Question: I want to dynamically make rows, which exist all along but are at first hidden, visible.
I've tried the client-side (jQuery) route, but have had problems with that.
I would prefer going down the server-side (C#) road, and I thought I had found the way to accomplish it based on <URL> and this code:
'''
HtmlButton btnAddFoapalRow = null;
. . .
btnAddFoapalRow = new HtmlButton();
btnAddFoapalRow.Attributes["type"] = "button";
btnAddFoapalRow.InnerHtml = "+";
btnAddFoapalRow.ID = "btnAddFoapalRow";
btnAddFoapalRow.ServerClick += new EventHandler(btnAddFoapalRow_Click);
this.Controls.Add(btnAddFoapalRow);
private void btnAddFoapalRow_Click(object sender, EventArgs e)
{
try
{
ShowNextFoapalRow();
}
catch (Exception ex)
{
String s = String.Format("Exception occurred: {0}", ex.Message); // TODO: Log this somewhere
}
}
//// This only works the first time, because it causes the page to be reloaded, setting foapalRowsShowing back to 2
private void ShowNextFoapalRow()
{
switch (foapalRowsShowing)
{
case 2:
foapalrow3.Visible = true;
foapalRowsShowing = 3;
break;
case 3:
foapalrow4.Visible = true;
foapalRowsShowing = 4;
btnAddFoapalRow.Disabled = true;
break;
}
}
foapalrow3 = new HtmlTableRow();
foapalrow3.ID = "foapalrow3";
foapalrow3.Visible = false;
. . .
foapalrow3 = new HtmlTableRow();
foapalrow3.ID = "foapalrow3";
foapalrow3.Visible = false;
'''
...but no go - the first time the second row is made visible, but a subsequent mashing of the "+" HtmlButton does not make the third row visible. And stepping through the code, I see why: the page being submitted each time I mash the button, adn thus the initial code runs again, setting the number of rows visible back to two, and always making row3 visible (never row4).
This is what it looks like after mashing the button, no matter how many times I mash the button (one more row should be added, but it never is):

Row 1, BTW, is the column caption row; row 2 is the single row that is visible by default; row3 and row4 exist, but are not visible at first.
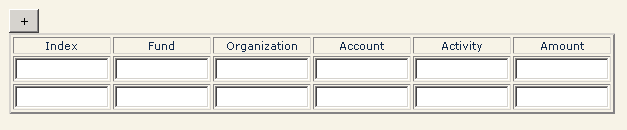
Answer: Try using
'''
btnAddFoapalRow.Attributes.Add("onclick", "return false;");
'''